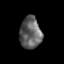
Tissue: prostate
Cell type: Fibroblasts
Senescence score: 0.7323
Nuclear area (px): 675
Mean DAPI intensity: 97.556